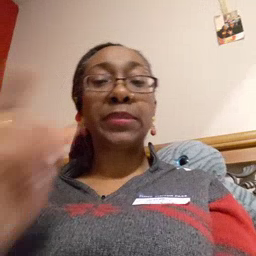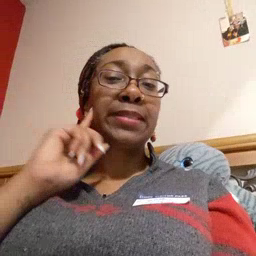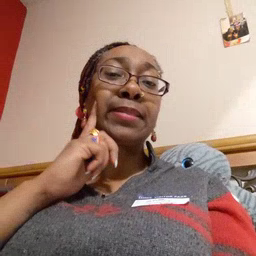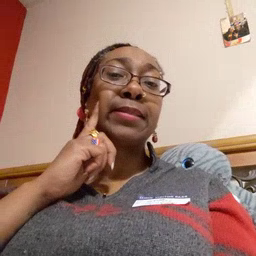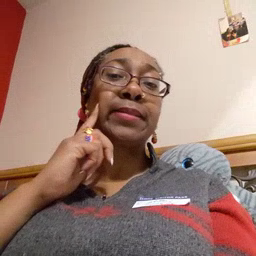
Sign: cheek